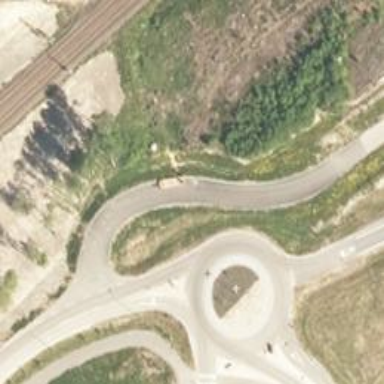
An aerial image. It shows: Tertiary road with asphalt surface leading to roundabout.